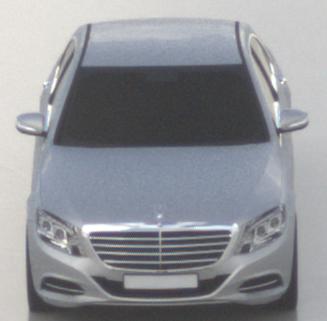
Make: Mercedes-Benz
Model: S 400 HYBRID
Detailed model: S-Class (222) Limousine
Model produced from: 2013/05
Model produced until: 2015/04
Doors: 4
Color: white
Road condition: wet road
Daytime: morning or afternoon
Contrast: low contrast